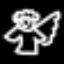
Label: angel